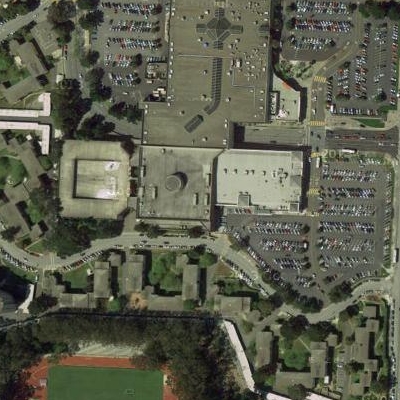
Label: cIndustry